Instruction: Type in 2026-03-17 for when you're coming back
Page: home
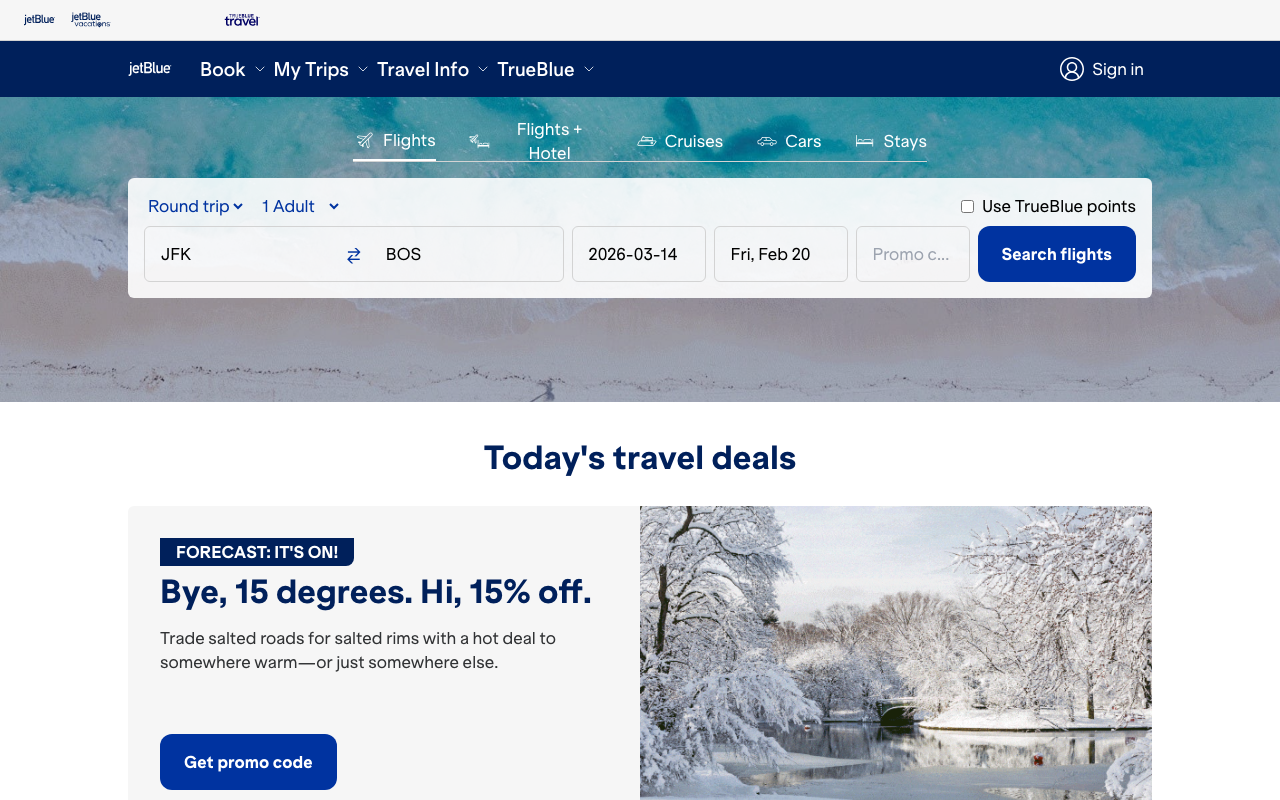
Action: type